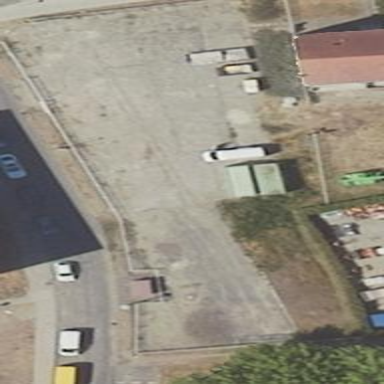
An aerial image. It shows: Parking area with surface.